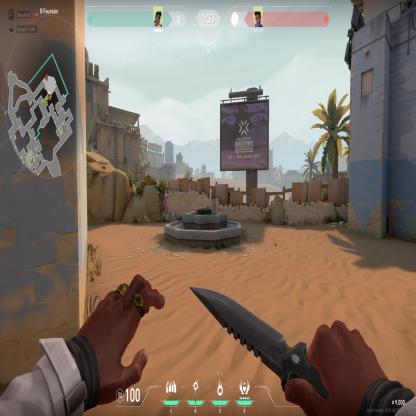
Label: enemy